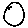
Label: moon